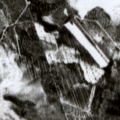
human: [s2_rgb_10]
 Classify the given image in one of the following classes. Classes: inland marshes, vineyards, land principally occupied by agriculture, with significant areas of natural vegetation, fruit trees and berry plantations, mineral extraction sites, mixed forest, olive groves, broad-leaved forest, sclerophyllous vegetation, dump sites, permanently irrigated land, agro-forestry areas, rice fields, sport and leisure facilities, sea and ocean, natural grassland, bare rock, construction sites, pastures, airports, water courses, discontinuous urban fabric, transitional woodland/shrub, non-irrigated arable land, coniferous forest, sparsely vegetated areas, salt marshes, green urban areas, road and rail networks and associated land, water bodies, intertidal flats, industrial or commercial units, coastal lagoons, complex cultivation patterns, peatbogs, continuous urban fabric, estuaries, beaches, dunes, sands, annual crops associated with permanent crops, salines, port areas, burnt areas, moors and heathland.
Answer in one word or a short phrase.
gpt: coniferous forest, mixed forest, transitional woodland/shrub, peatbogs